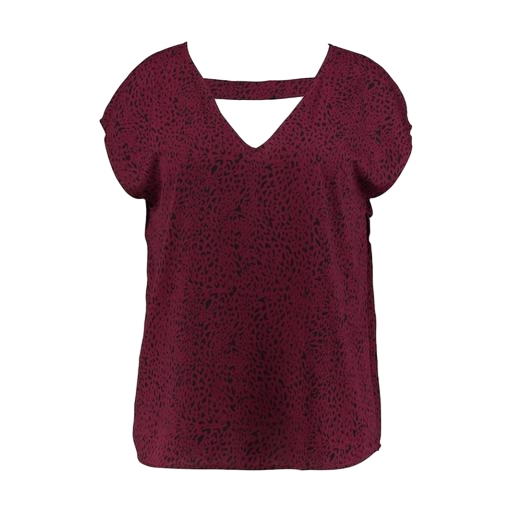
red plus size printed t-shirt only macy, red plus size v-neck top only macy, black plus size printed t-shirt only macy, white background